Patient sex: F
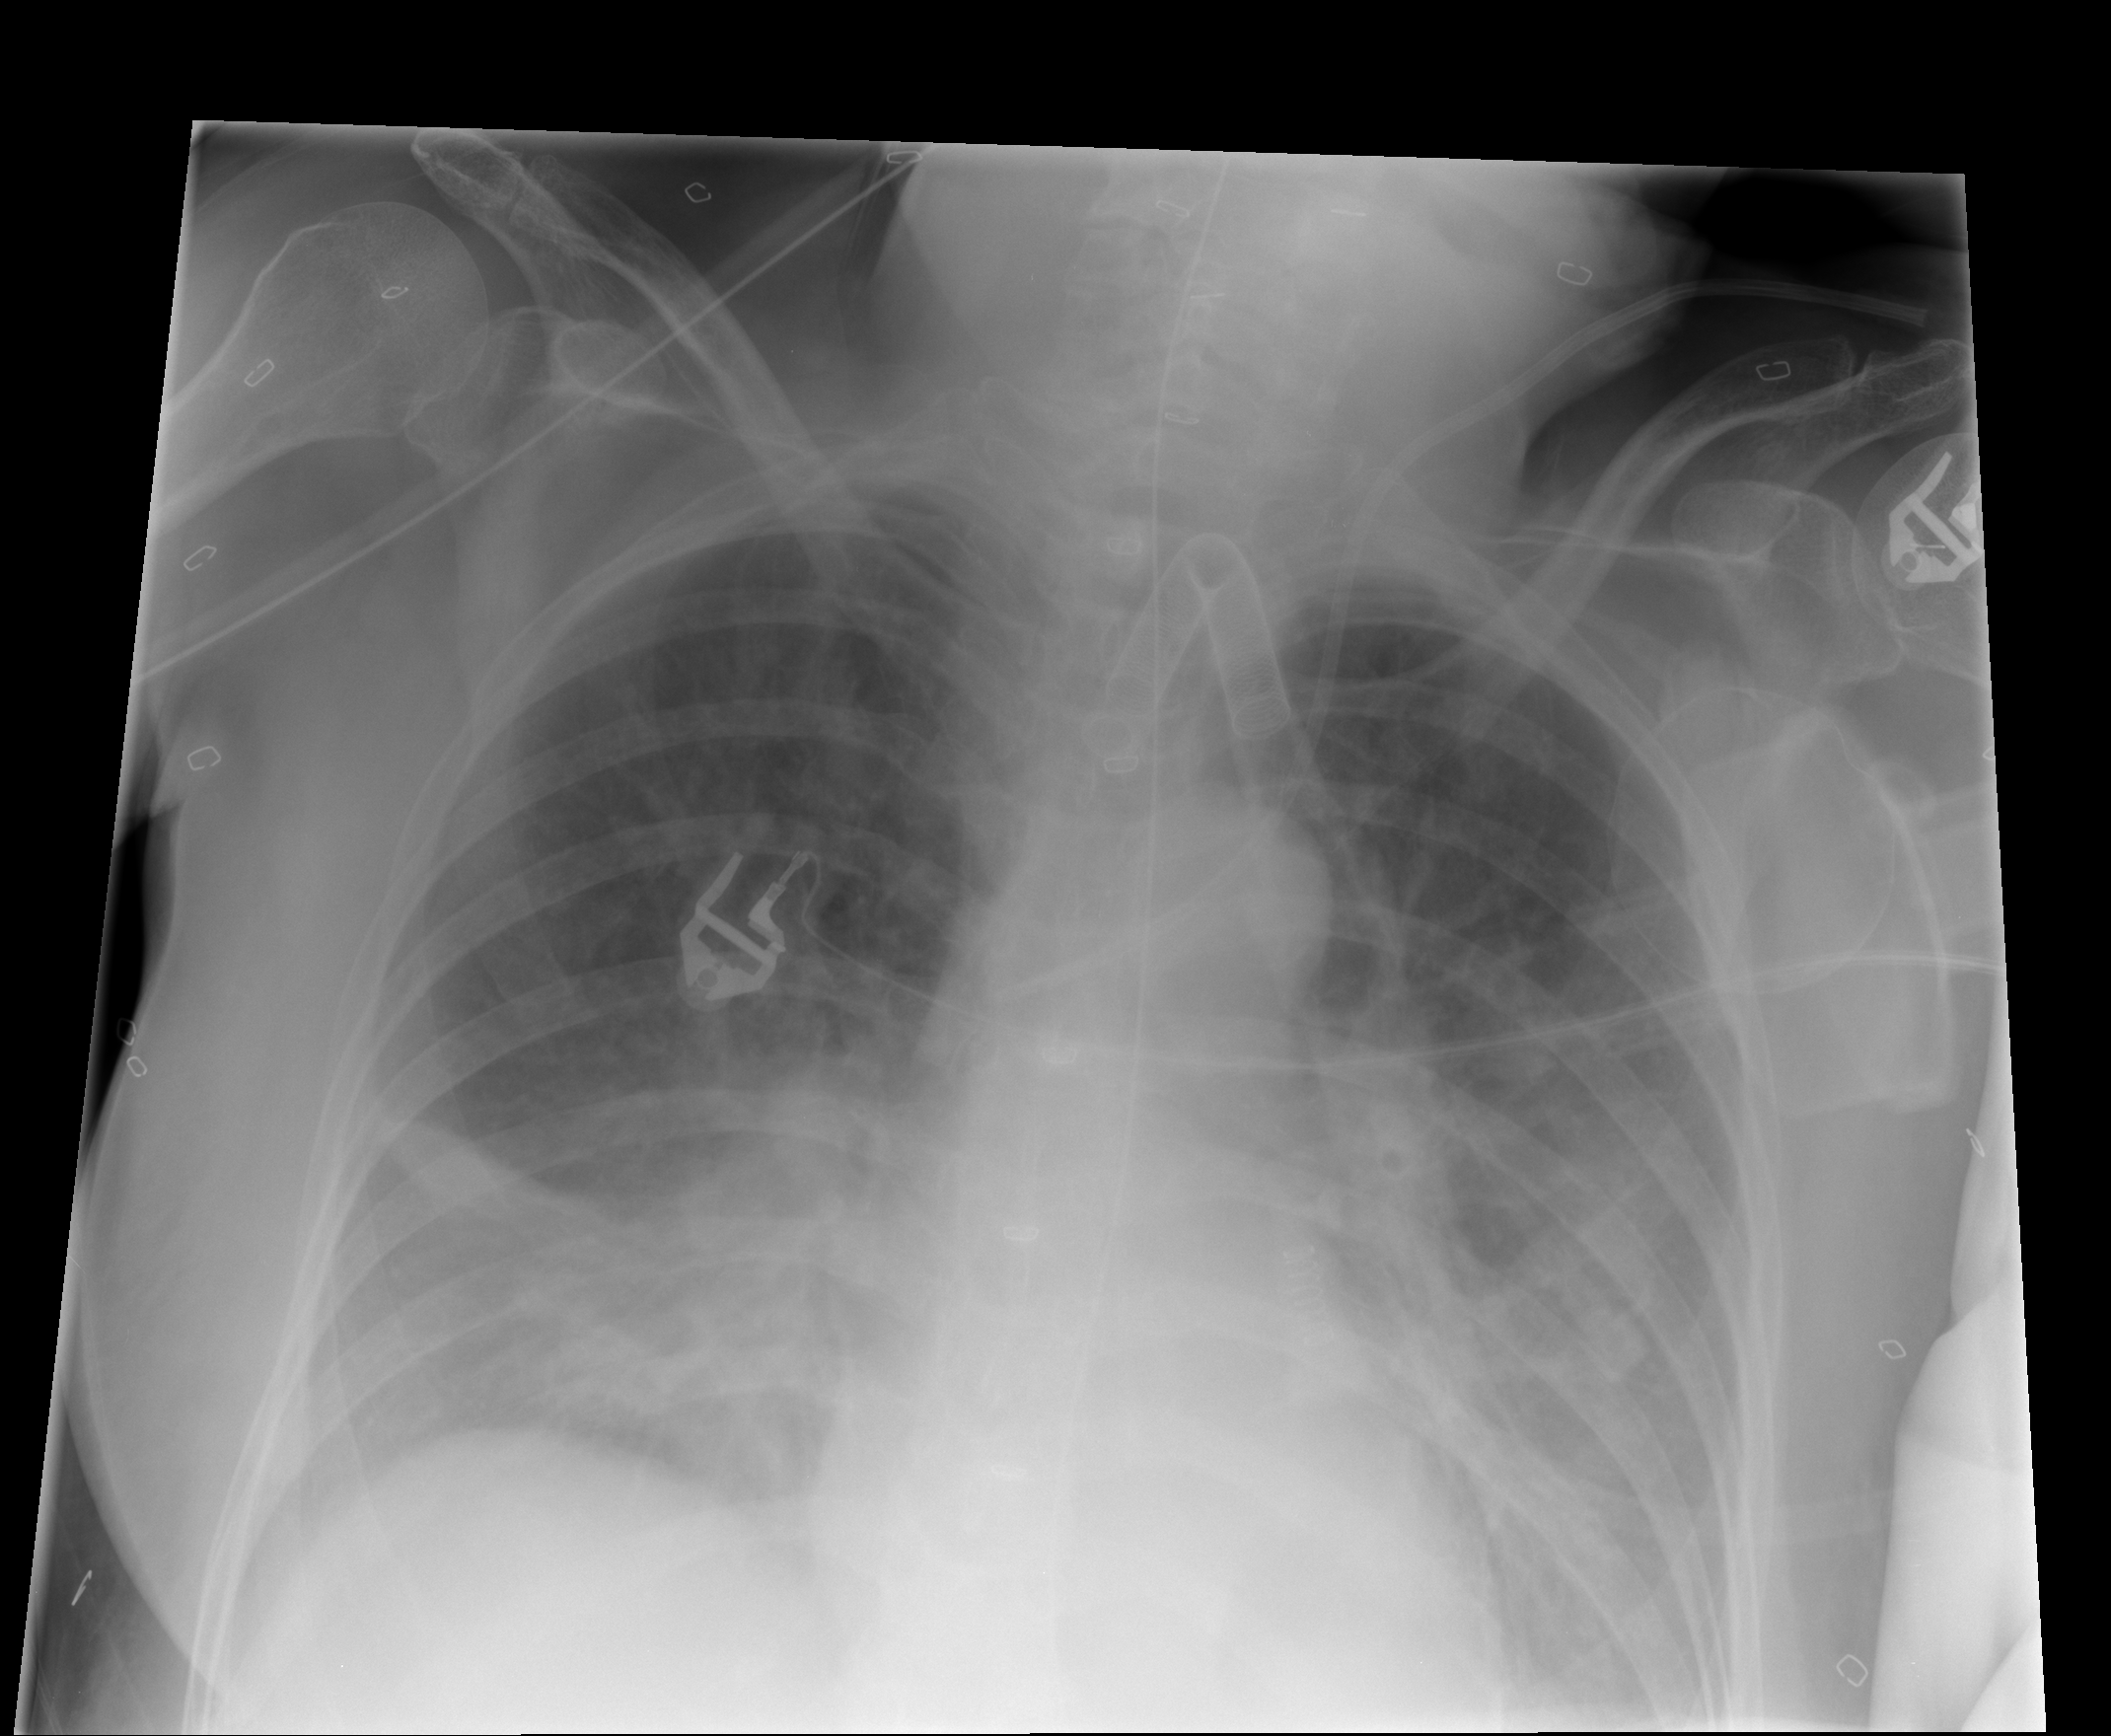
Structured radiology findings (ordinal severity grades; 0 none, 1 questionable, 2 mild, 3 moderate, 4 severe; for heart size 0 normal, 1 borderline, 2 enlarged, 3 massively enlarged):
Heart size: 0
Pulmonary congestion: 3
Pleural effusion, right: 2
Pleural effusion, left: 2
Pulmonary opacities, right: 0
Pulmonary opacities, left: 1
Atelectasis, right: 3
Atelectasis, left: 2